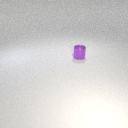
small purple metal cylinder